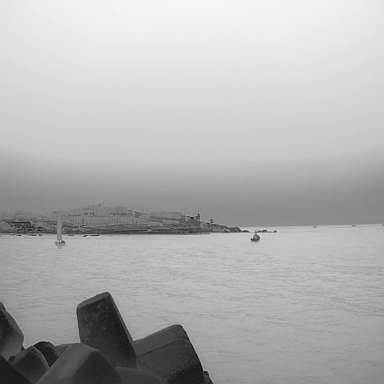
There is a sailboat in the infrared image.